Interaction volume radius: 10 \u00c5
Interaction volume height: 30 \u00c5
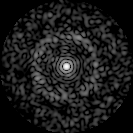
Disorder parameter: 0.8358